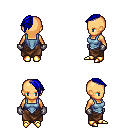
a pixel art fantasy rpg character, female body template, human, tanned skin, blue vest, robe skirt, blue long mohawk hairstyle, metal gloves, gold boots, four views (front, back, left, right), 2x2 character sprite sheet, small pixel art, hard edges, no anti-aliasing